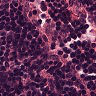
Metastatic tissue present: no